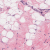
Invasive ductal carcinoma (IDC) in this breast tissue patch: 0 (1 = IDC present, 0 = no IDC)